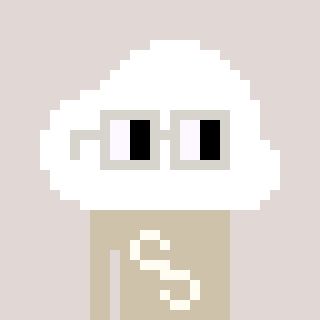
a pixel art character with square light gray glasses, a cloud-shaped head and a bege-colored body on a warm background